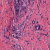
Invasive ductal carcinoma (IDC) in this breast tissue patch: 0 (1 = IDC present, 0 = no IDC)